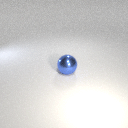
large blue metal sphere